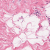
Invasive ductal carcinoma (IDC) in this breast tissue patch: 0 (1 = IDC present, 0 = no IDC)